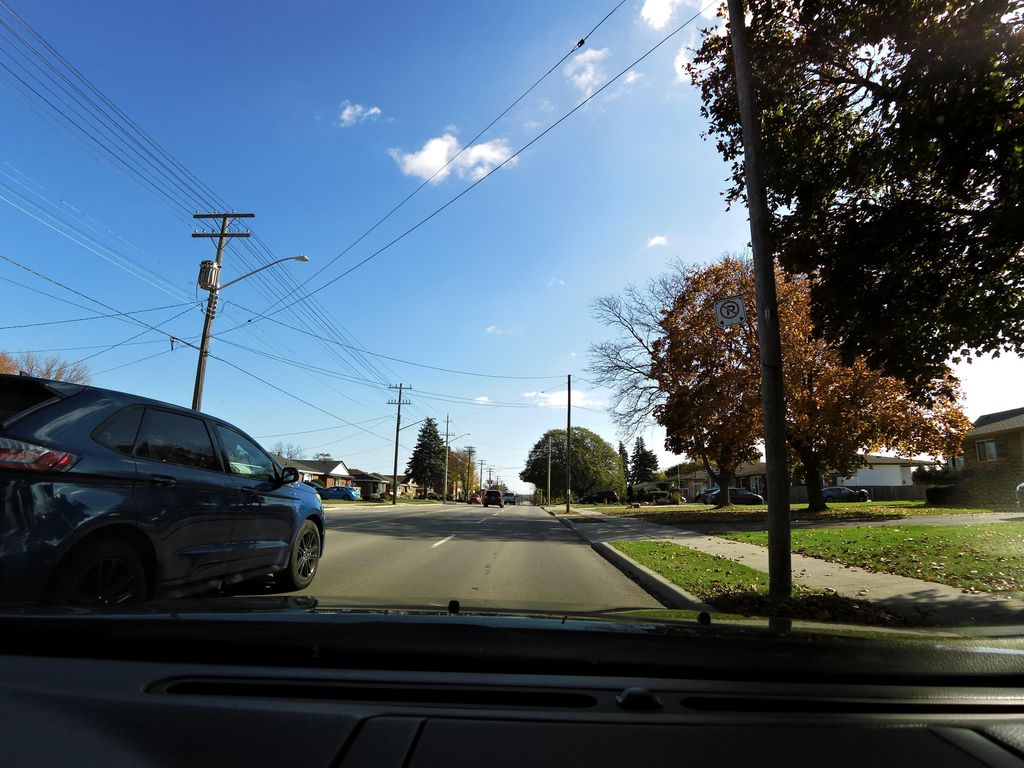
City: hamilton